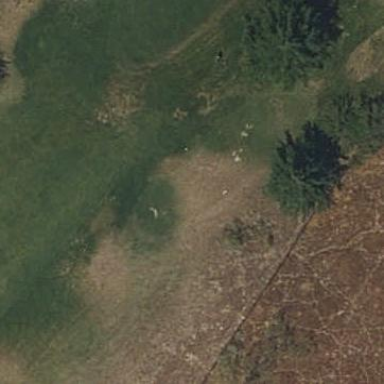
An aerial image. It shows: Golf tee.